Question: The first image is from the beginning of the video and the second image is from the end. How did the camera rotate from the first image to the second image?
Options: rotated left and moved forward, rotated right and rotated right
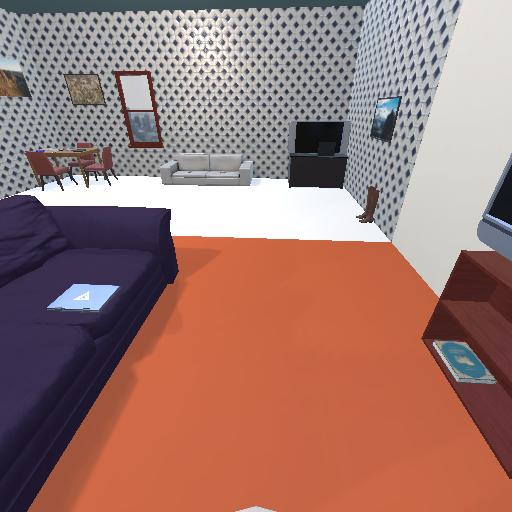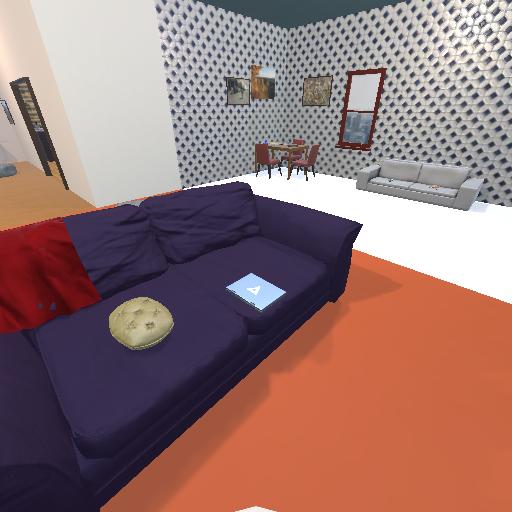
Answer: rotated left and moved forward